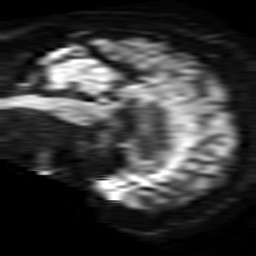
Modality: TRACE
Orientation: sagittal
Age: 71
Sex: male
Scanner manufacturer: philips
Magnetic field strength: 3 T
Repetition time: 4.642 s
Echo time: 0.07429 s